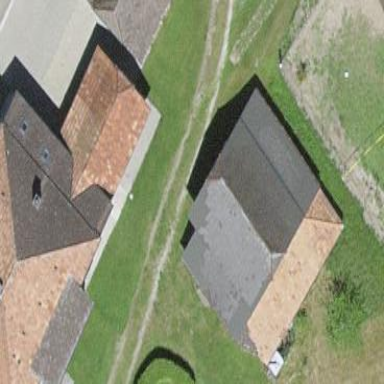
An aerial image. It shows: Rural barn.